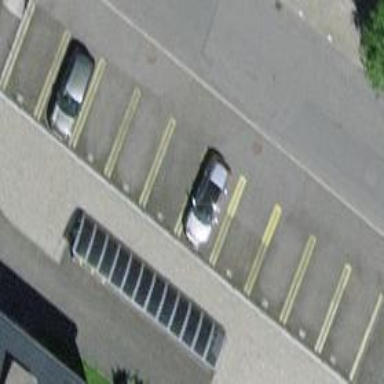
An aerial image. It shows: Street-side parking area with asphalt surface.